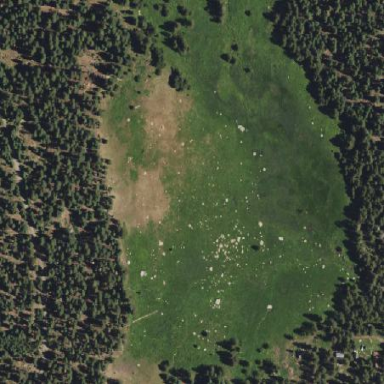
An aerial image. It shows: Wet meadow characterized by grassland vegetation.